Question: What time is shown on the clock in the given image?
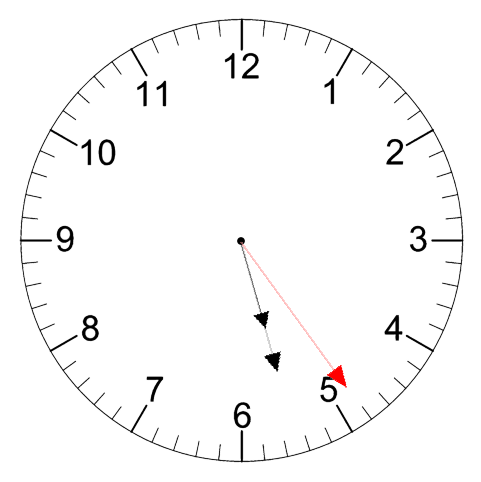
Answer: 05:27:24